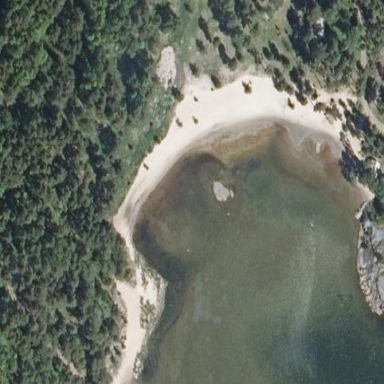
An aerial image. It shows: Scenic beach with natural beauty.